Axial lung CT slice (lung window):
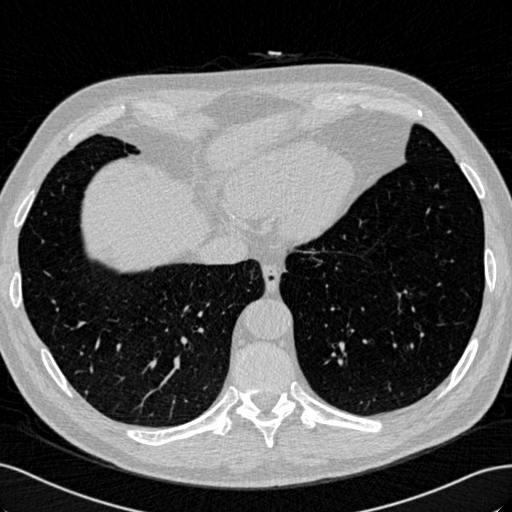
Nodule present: no